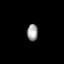
Tissue: skin
Cell type: Myeloid cells
Senescence score: 0.7807
Nuclear area (px): 176
Mean DAPI intensity: 158.852